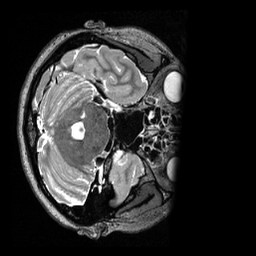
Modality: T2w
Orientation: axial
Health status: healthy
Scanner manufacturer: siemens
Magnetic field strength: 3 T
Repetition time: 3.2 s
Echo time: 0.565 s